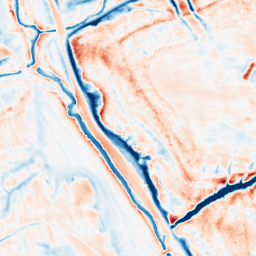
Category: trend_removal
Decomposition family: local_polynomial
Decomposition parameters: window_size: 21
degree: 2
Upsampling method: linear_exact
Upsampling parameters: scale: 2
Upsampling scale: 2